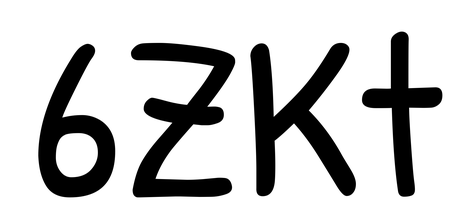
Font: PatrickHand-Regular